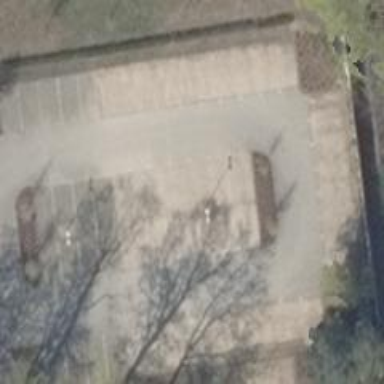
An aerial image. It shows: Parking area with paving stones surface.